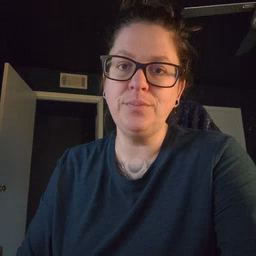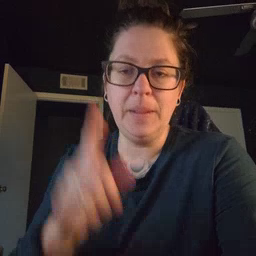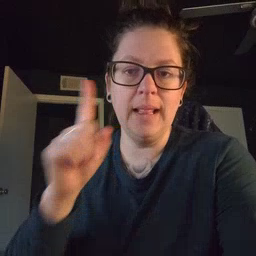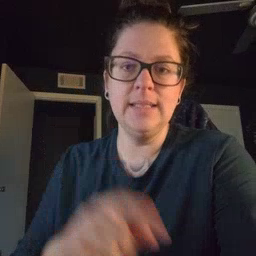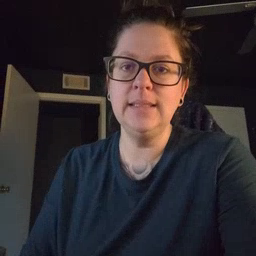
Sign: penny